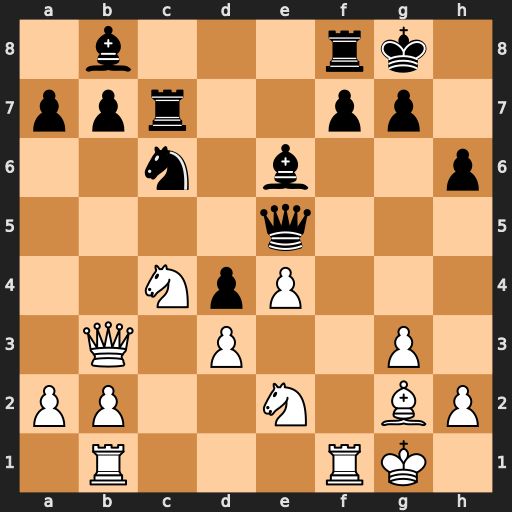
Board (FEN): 1b3rk1/ppr2pp1/2n1b2p/4q3/2NpP3/1Q1P2P1/PP2N1BP/1R3RK1
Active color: w
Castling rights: -
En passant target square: -
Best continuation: Nxe5 Bxb3 Nxc6